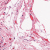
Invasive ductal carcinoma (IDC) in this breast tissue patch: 0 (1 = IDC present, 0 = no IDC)